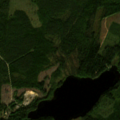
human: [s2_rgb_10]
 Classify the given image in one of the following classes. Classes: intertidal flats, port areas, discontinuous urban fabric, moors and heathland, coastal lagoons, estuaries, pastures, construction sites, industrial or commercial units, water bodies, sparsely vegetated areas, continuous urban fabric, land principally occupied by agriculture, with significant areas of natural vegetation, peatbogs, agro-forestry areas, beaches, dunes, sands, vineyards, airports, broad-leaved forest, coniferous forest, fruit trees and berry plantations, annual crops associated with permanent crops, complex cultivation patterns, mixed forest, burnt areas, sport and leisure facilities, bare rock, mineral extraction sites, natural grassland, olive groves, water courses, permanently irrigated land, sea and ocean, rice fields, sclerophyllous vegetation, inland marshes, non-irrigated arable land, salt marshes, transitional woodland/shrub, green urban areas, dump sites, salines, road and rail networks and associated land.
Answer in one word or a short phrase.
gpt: coniferous forest, mixed forest, transitional woodland/shrub, water bodies